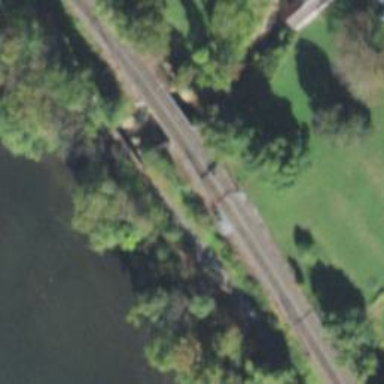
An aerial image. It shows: Bridge over railway line.